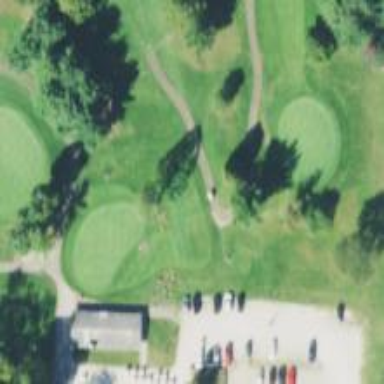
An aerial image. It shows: Path for both road and golf.